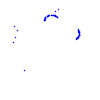
Particle: kaon